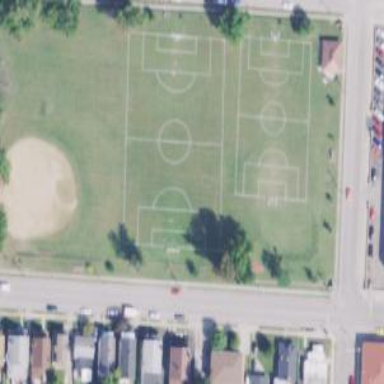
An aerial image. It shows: Soccer pitch for leisure land activities.